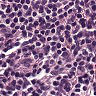
Metastatic tissue present: no